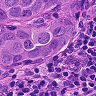
Metastatic tissue present: yes